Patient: sex M, age 72
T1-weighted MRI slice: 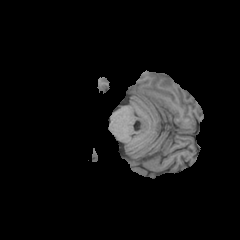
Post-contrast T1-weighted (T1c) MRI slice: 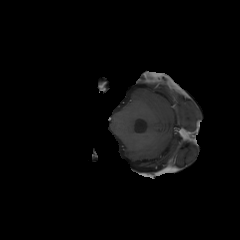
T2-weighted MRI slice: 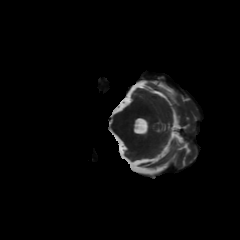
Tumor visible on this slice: no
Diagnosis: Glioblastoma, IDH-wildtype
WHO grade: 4